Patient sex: M
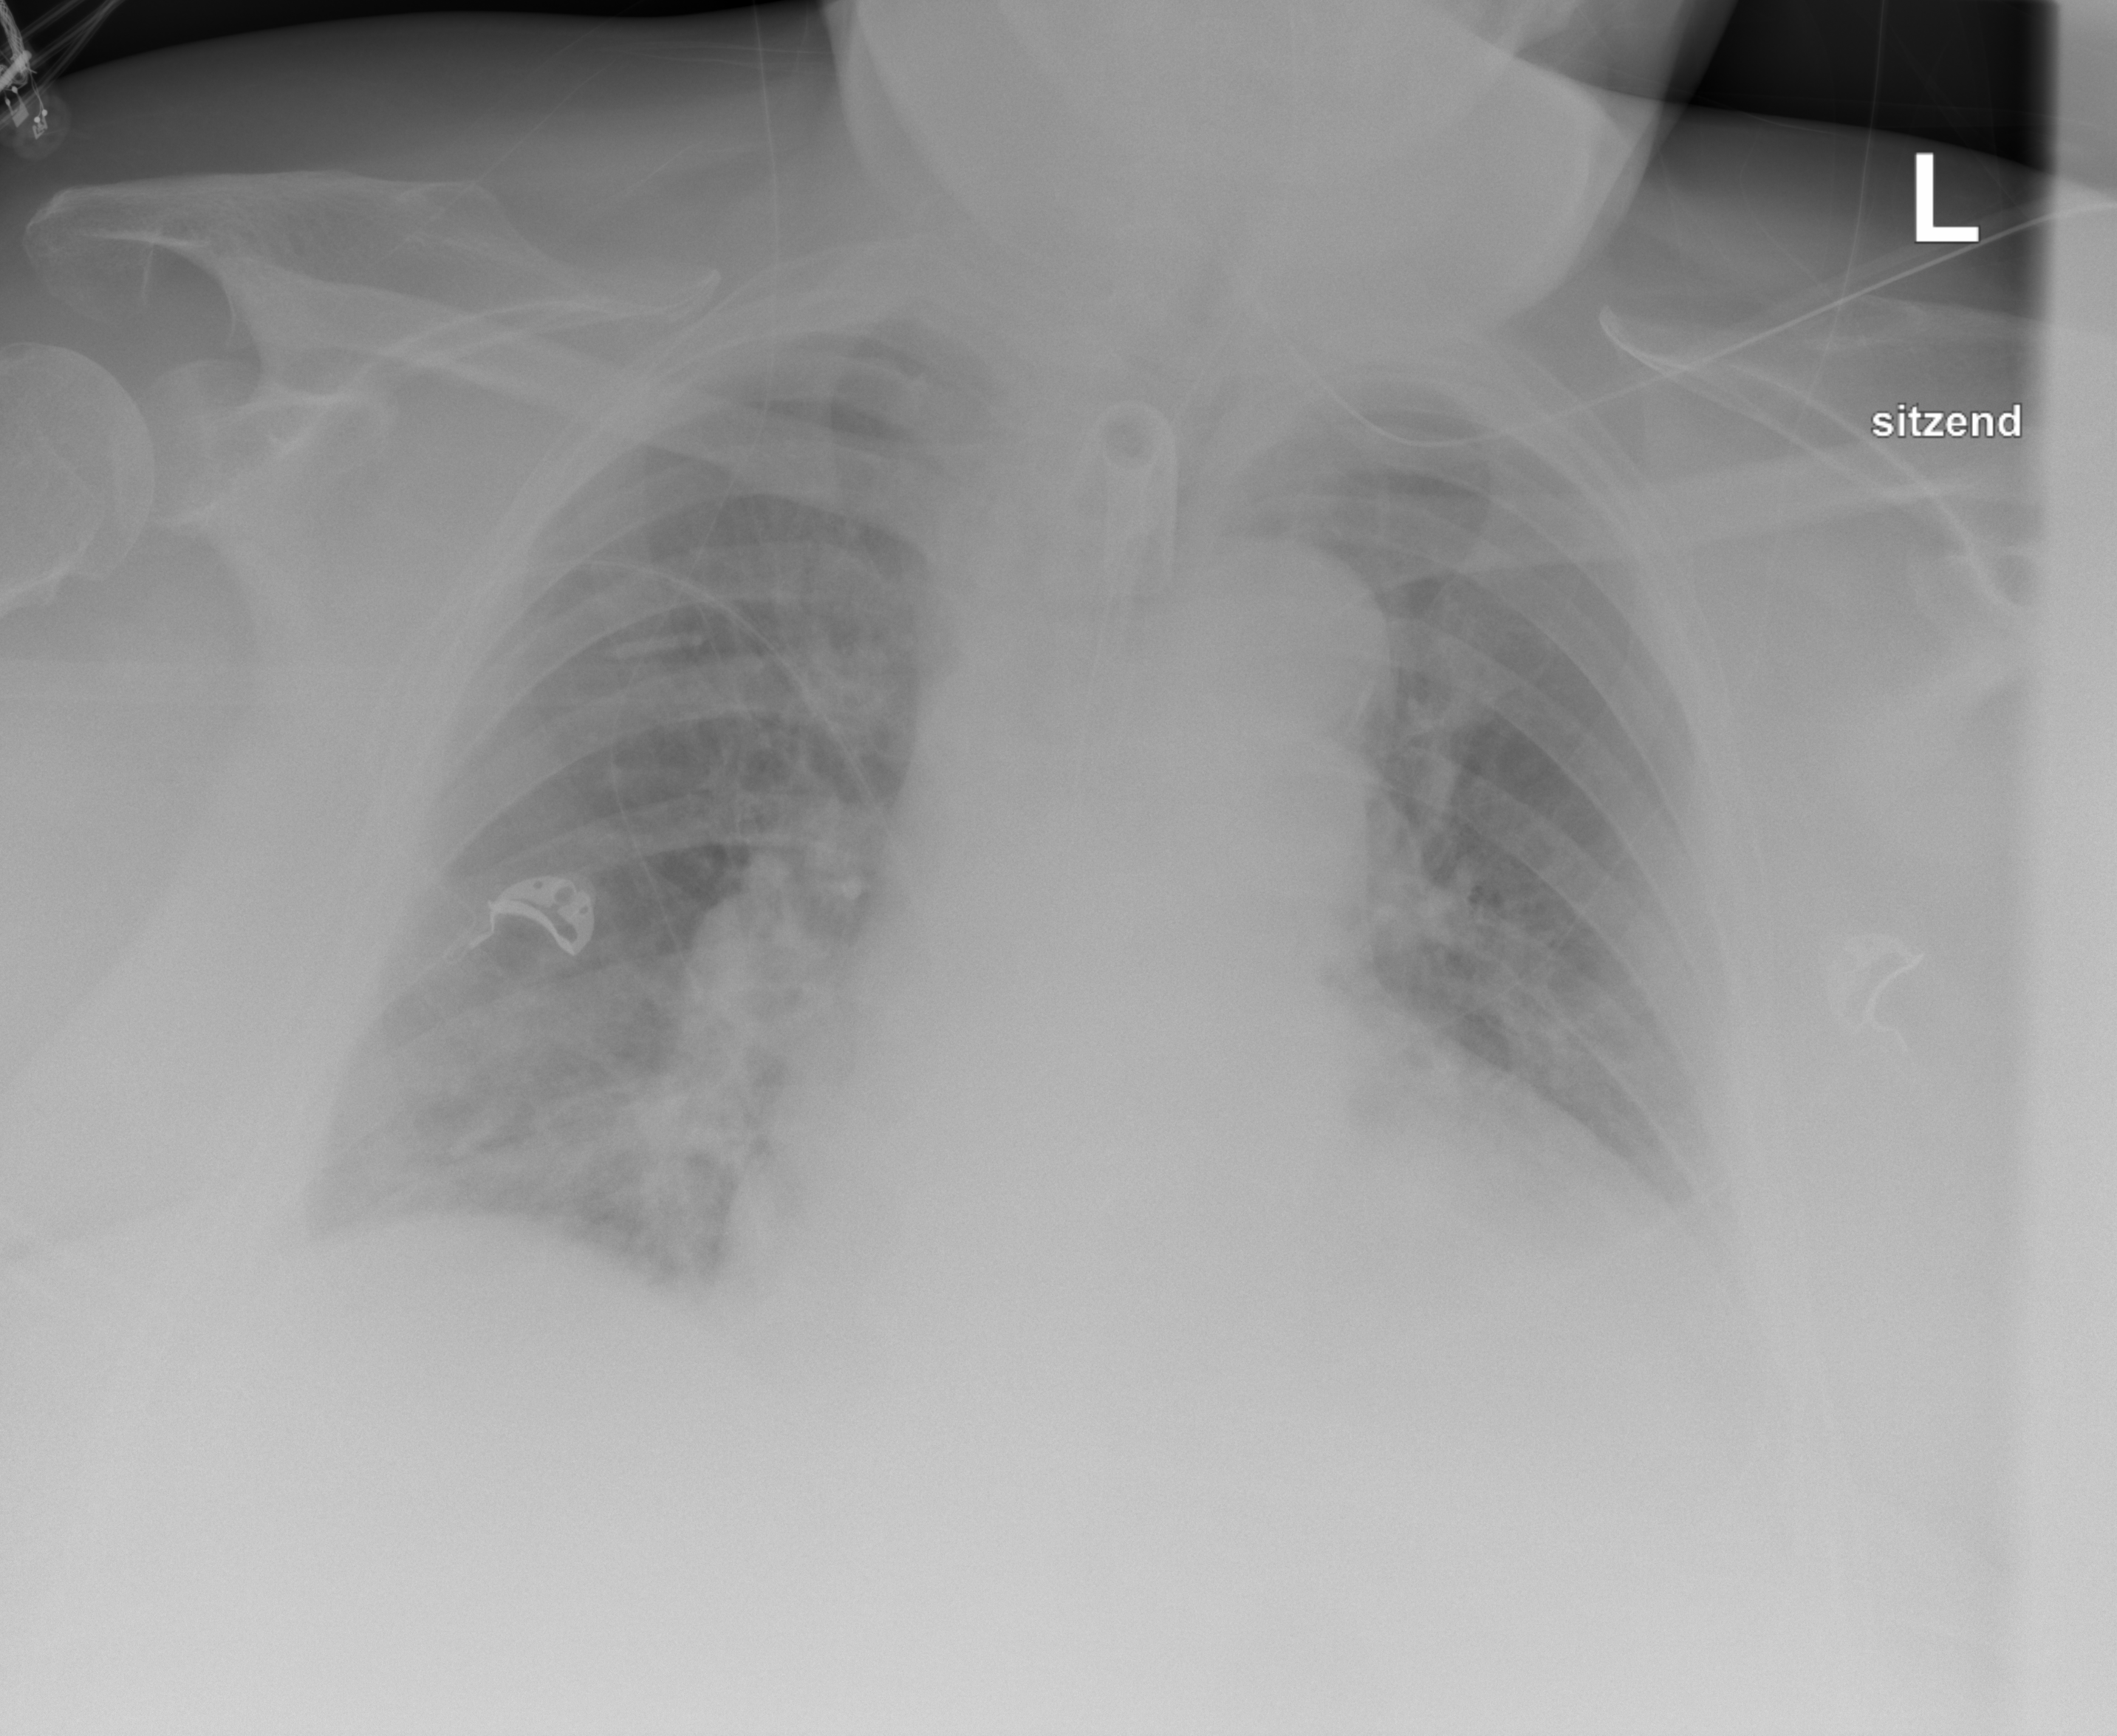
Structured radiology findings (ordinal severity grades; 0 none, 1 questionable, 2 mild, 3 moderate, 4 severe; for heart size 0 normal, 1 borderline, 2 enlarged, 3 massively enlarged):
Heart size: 2
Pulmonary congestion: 0
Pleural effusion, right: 0
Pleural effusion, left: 0
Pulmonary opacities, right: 3
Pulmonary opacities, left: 1
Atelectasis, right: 0
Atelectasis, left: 0